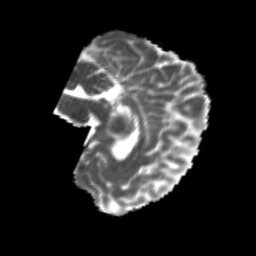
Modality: MD
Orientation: sagittal
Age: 21
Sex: female
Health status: healthy
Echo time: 0.074 s